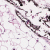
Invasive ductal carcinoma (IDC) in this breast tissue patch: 0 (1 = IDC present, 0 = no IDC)